Interaction volume radius: 5 \u00c5
Interaction volume height: 10 \u00c5
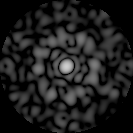
Disorder parameter: 0.7801